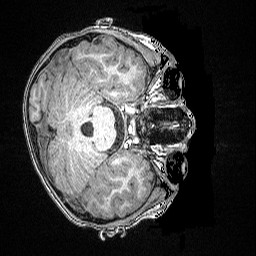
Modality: T1w
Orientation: axial
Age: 83
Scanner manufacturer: siemens
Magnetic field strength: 3 T
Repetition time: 2.5 s
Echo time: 0.00347 s